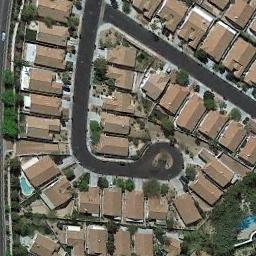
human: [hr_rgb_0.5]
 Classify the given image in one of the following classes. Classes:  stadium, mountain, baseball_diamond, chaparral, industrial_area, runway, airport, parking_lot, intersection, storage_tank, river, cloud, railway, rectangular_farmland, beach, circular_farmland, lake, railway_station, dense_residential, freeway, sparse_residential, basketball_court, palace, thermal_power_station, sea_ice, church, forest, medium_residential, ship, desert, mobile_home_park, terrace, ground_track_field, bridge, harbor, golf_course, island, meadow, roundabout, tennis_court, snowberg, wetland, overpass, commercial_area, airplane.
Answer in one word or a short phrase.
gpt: dense_residential